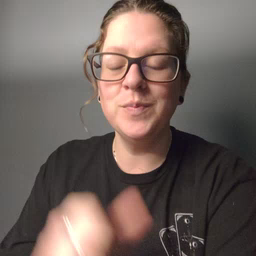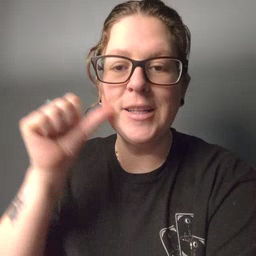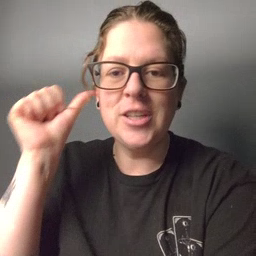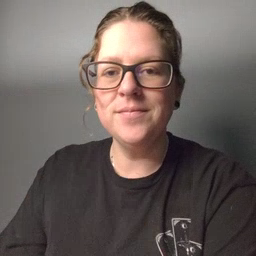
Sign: yesterday